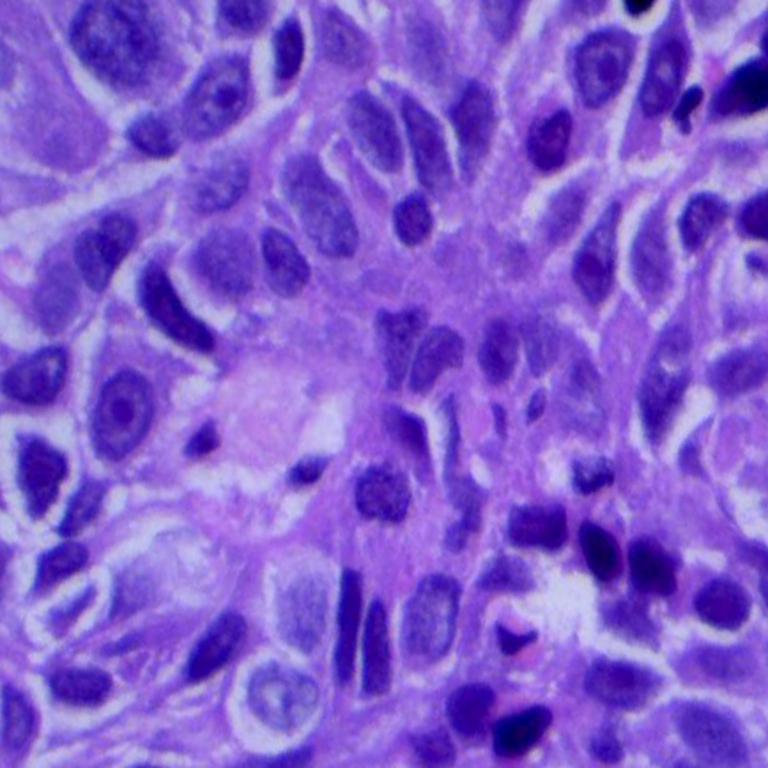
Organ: lung
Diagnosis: squamous carcinomas